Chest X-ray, AP view. Patient: 9 years old, sex M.
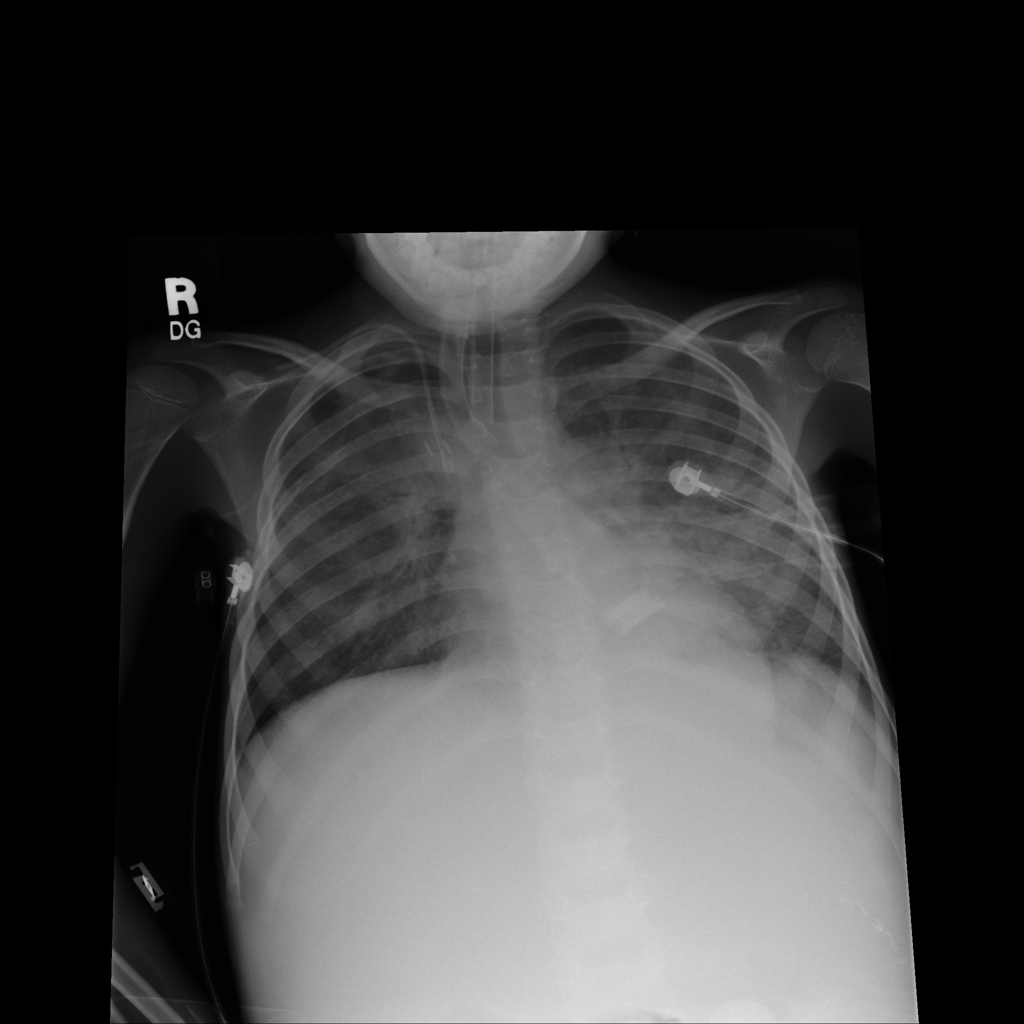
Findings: Infiltration